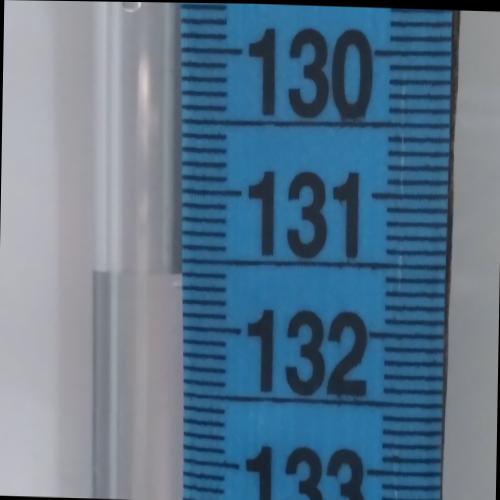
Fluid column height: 131.6 cm